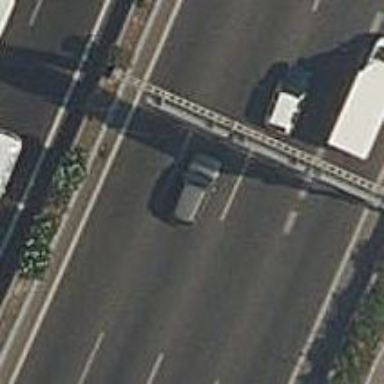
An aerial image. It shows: Motorway junction.